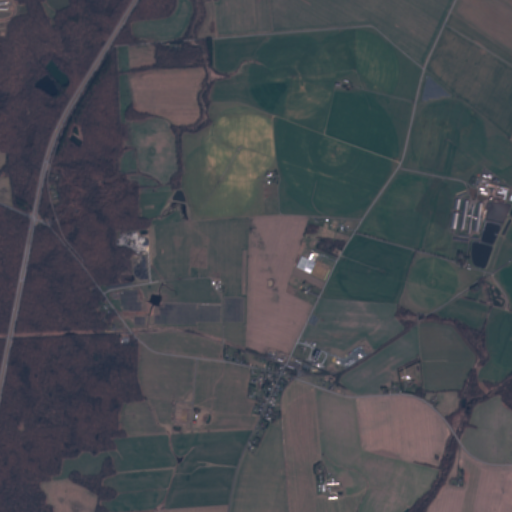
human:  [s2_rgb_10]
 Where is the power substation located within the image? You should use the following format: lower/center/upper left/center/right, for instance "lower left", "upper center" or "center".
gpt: The power substation is located in the center of the image.
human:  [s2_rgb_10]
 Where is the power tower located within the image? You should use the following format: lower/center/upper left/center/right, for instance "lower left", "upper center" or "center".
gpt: The power tower is located in the lower right of the image.
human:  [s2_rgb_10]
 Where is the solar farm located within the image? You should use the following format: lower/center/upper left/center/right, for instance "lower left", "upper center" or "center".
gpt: The solar farm is located in the upper right of the image.
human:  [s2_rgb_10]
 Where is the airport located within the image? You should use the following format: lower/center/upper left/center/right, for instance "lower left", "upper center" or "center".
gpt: There is no airport in the image.